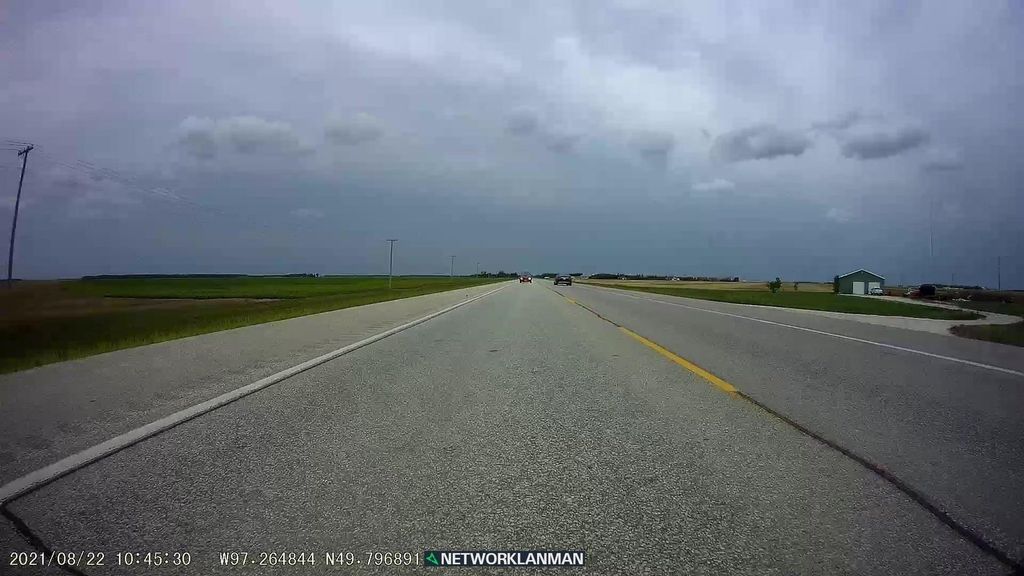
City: winnipeg